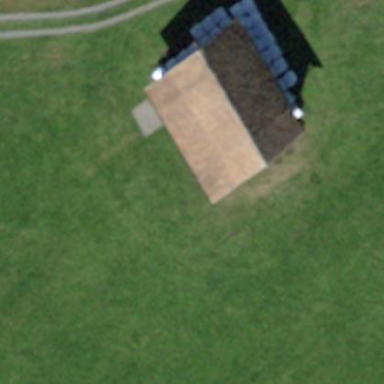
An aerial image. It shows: Gabled roof on farm auxiliary building.